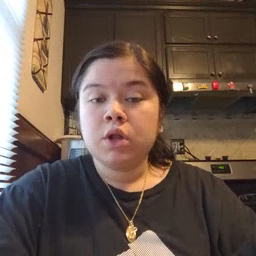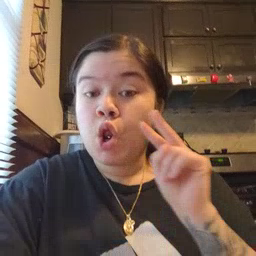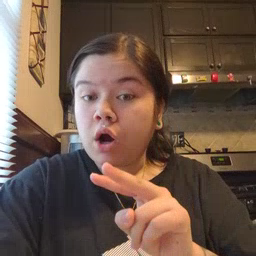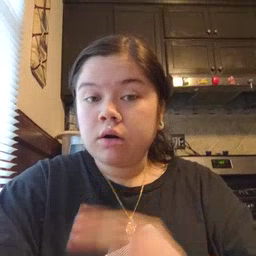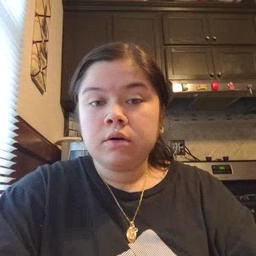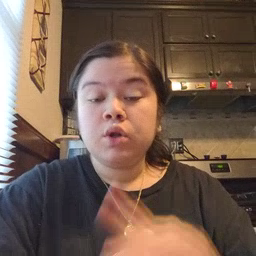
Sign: look